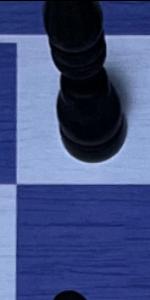
Label: Empty